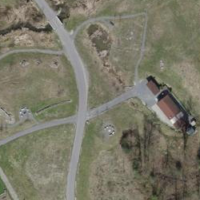
EUNIS habitat code: 53
Species observed at this site:
Epilobium hirsutum
Typha latifolia